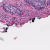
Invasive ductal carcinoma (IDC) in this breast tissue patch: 1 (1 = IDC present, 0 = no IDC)